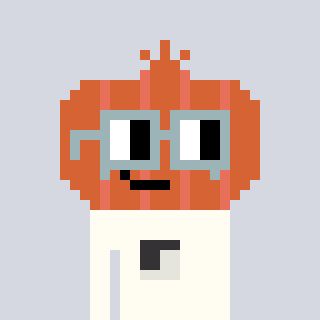
a pixel art character with square dark gray glasses, a onion-shaped head and a grayscale-colored body on a cool background